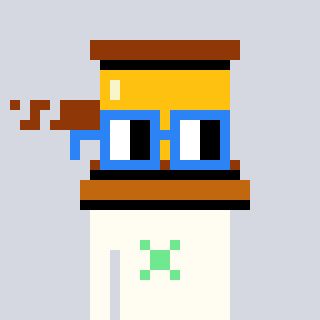
a pixel art character with square blue glasses, a gavel-shaped head and a grayscale-colored body on a cool background